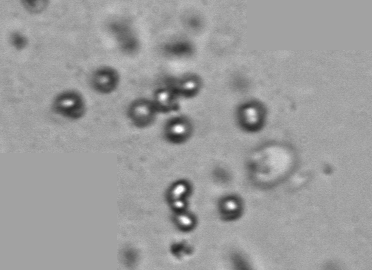
Label: Phaeocystis